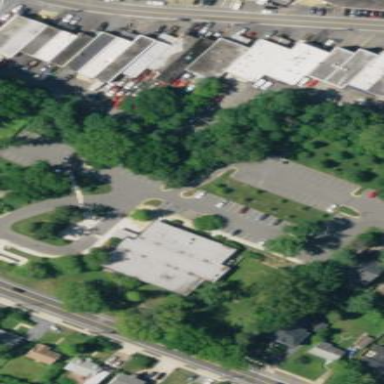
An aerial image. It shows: Parking area with asphalt surface.